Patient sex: M
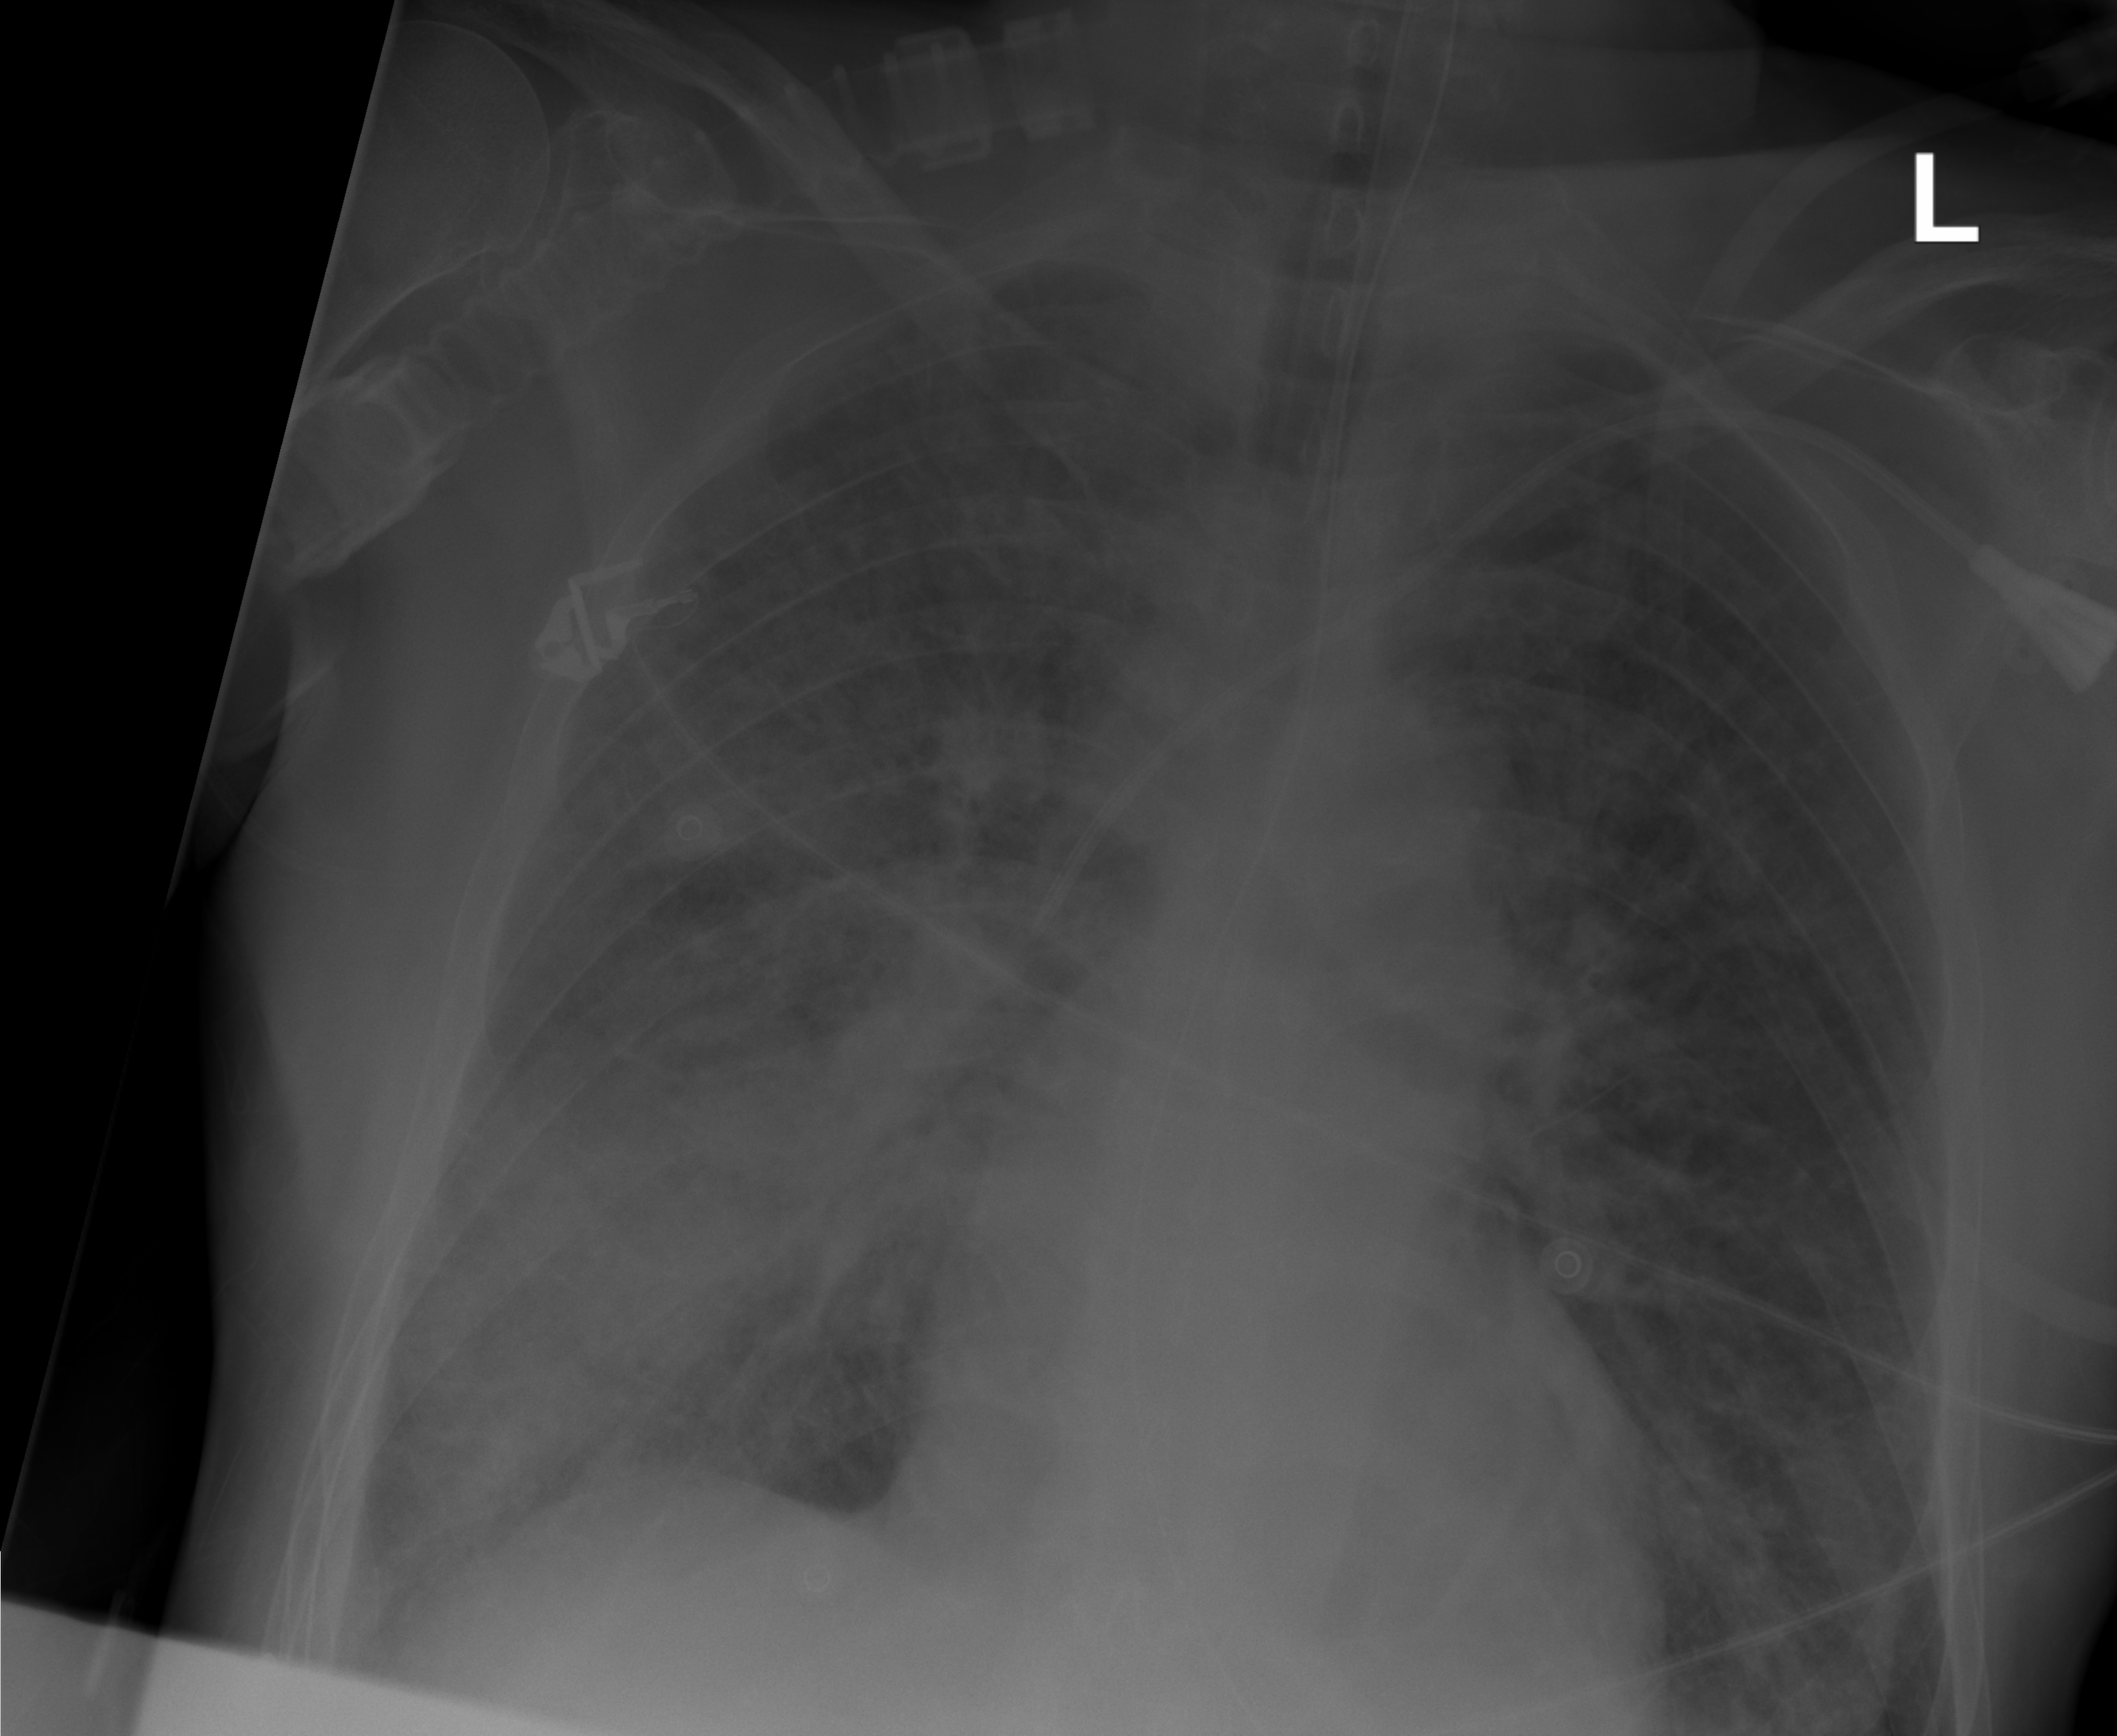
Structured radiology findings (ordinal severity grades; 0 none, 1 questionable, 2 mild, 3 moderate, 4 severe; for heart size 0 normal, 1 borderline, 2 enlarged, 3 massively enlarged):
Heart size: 0
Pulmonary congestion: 2
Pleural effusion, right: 2
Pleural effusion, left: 0
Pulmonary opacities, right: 4
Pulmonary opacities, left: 1
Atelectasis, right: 2
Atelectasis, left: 2